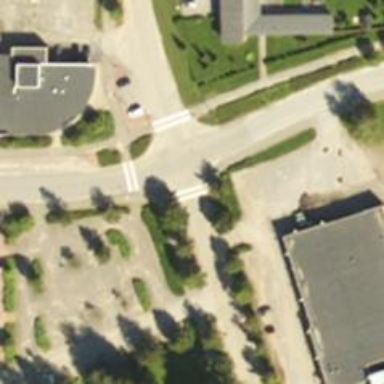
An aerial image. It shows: Marked crossing on the road.